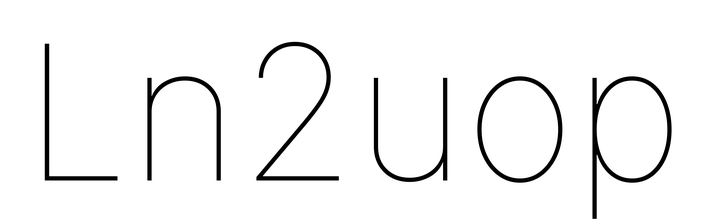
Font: Inter_Thin